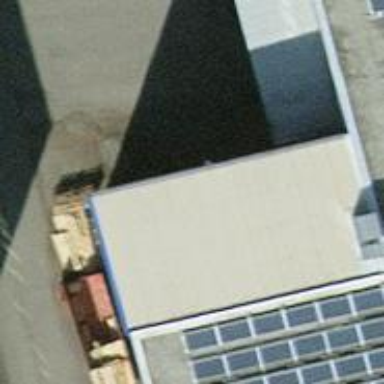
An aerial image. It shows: View of roof of building.